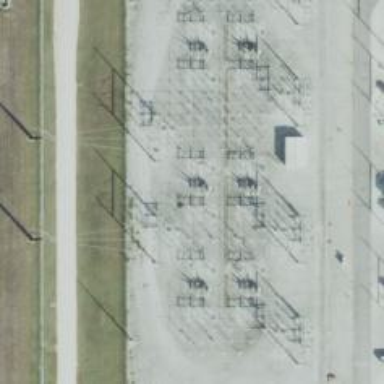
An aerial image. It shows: Switch used for power control.